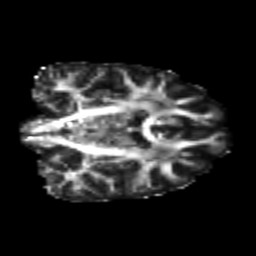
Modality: FA
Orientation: coronal
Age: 23
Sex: female
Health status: healthy
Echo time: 0.074 s